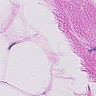
Metastatic tissue present: no